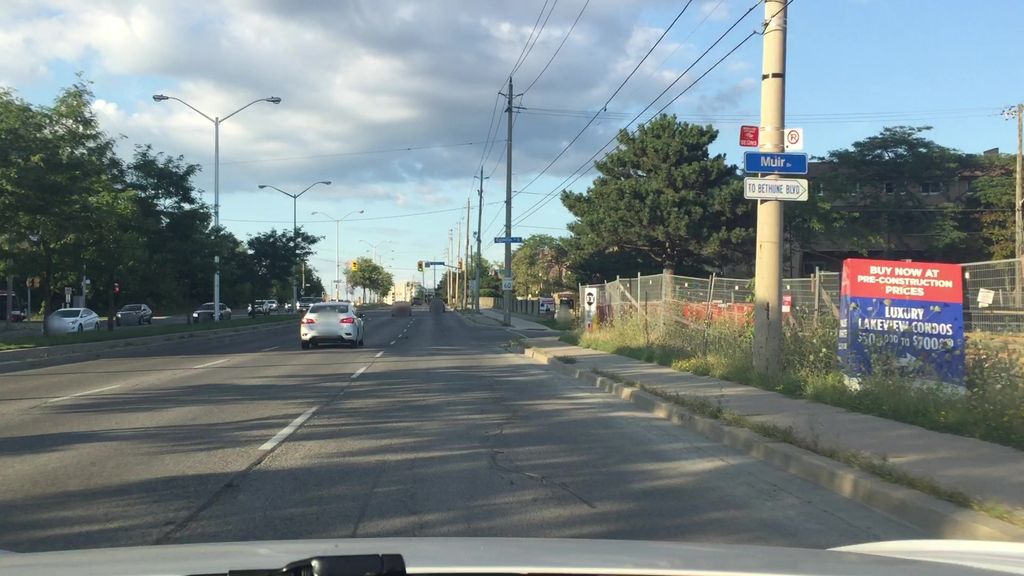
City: toronto